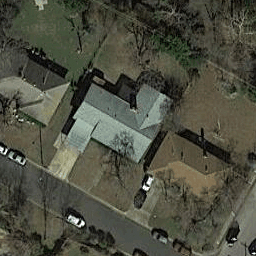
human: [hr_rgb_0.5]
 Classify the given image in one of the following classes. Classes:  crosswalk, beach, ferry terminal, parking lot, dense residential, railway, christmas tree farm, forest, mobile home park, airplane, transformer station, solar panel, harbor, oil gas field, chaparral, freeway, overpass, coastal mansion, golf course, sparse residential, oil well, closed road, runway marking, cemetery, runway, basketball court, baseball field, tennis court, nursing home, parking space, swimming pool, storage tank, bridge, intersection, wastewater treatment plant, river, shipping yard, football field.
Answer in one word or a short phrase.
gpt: sparse residential